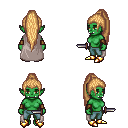
a pixel art fantasy rpg character, female body template, orc, green skin, gray cape, teal pants, light blonde extra-long topknot hairstyle, cloth bracers, gold boots, dagger, four views (front, back, left, right), 2x2 character sprite sheet, small pixel art, hard edges, no anti-aliasing